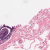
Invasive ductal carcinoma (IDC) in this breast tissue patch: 0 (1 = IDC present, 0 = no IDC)